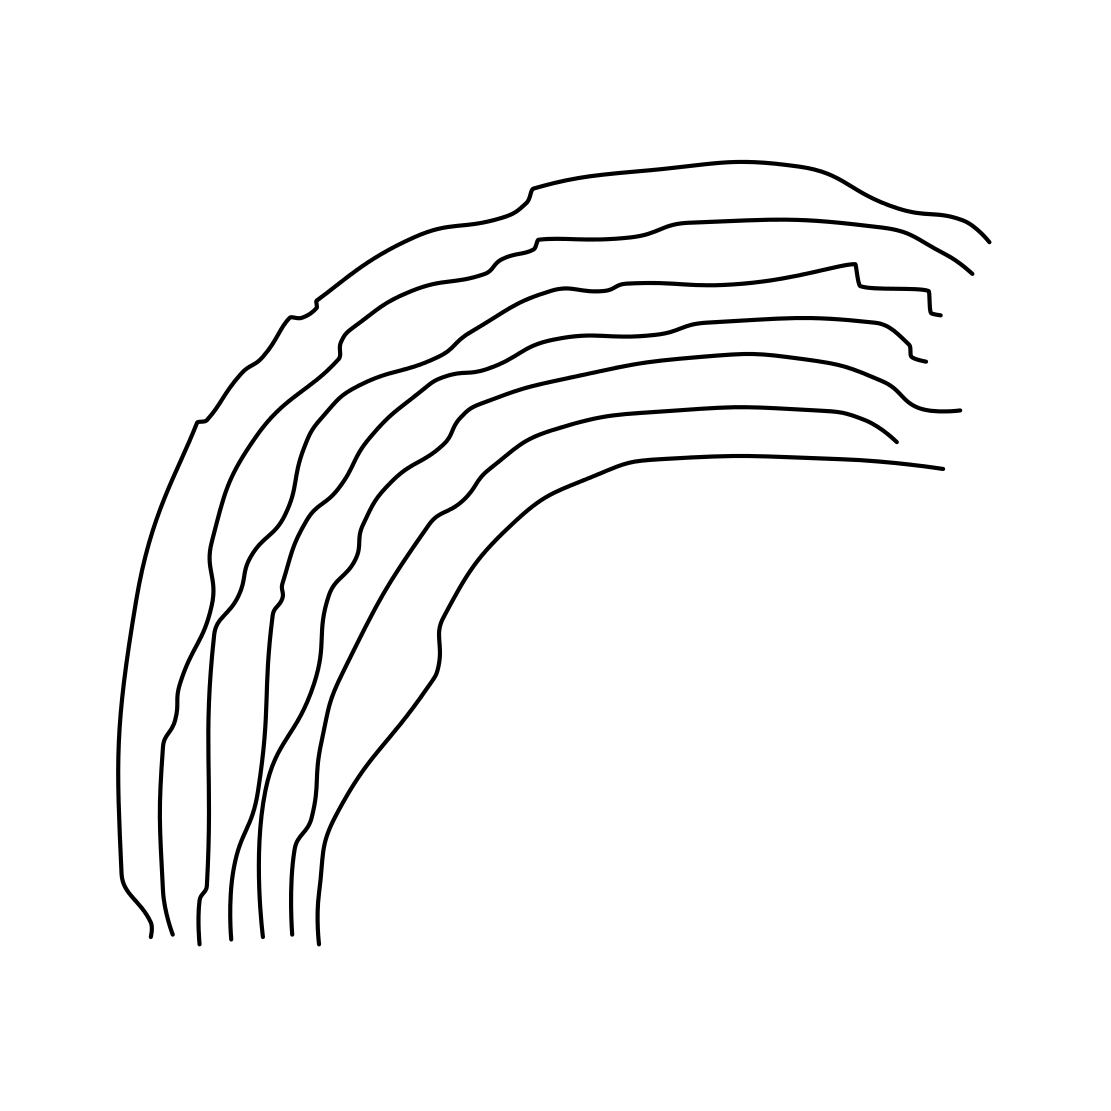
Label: rainbow